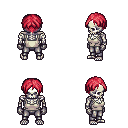
a pixel art fantasy rpg character, male body template, skeleton, white pirate shirt, metal pants, ruby red parted hairstyle, metal gloves, four views (front, back, left, right), 2x2 character sprite sheet, small pixel art, hard edges, no anti-aliasing